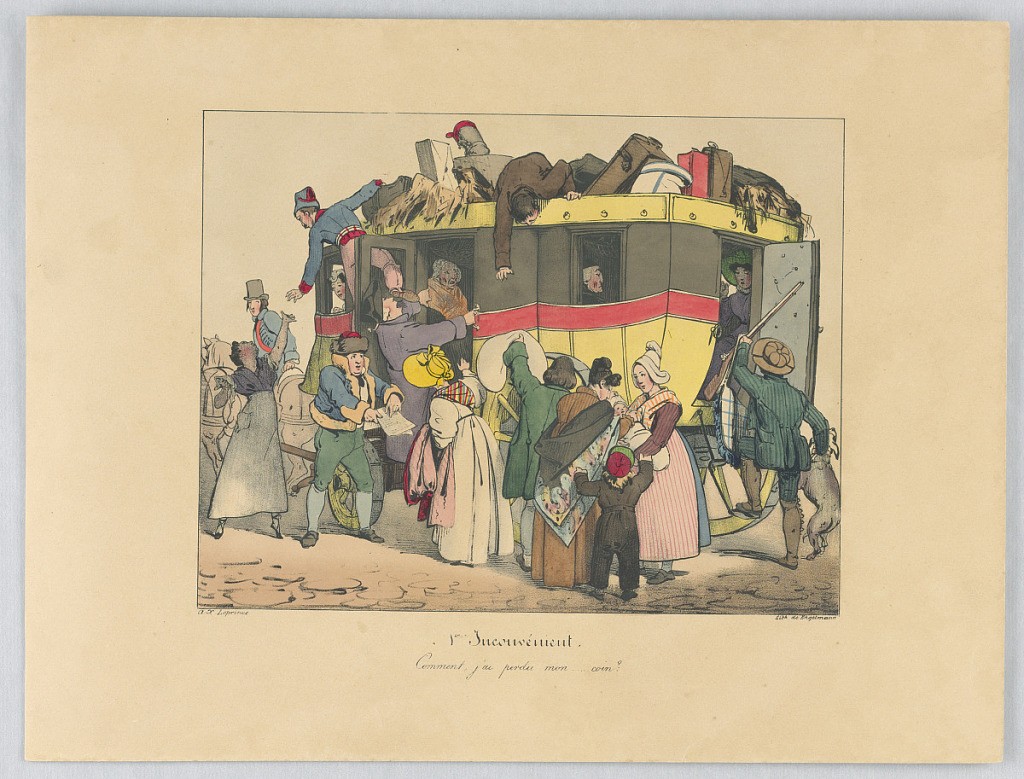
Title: Comment, j'ai perdue mon ... coin? Plate 1 of "Inconvénient"
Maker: Auguste-Xavier Leprince, French, 1799 - 1826
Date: ca. 1825
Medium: Lithograph, brush and watercolor on paper
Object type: Print
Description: Crowd sitting in and standing about a large gray, red, and yellow coach. Horses, left; dog, right.  Title and artists' names below.